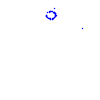
Particle: proton